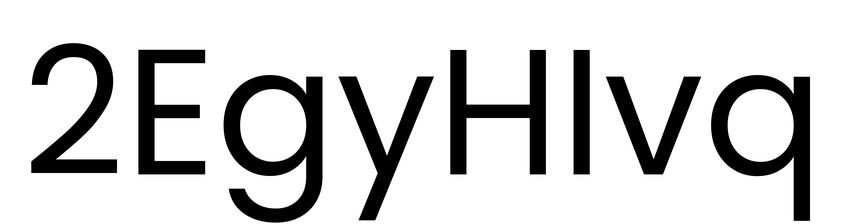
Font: Poppins-Regular